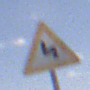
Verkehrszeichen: DoppelkurveZunaechstLinks
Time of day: Midday
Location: Outdoor (Nature)
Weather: PartlyCloudy
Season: NotSpecified
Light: Natural